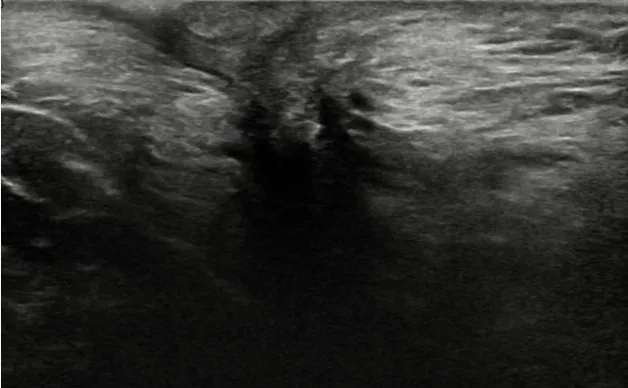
(A) Sonographic examination of the right axilla revealed an irregularly shaped hypoechoic mass with unclear borders and uneven internal echoes.
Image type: radiology (ultrasound)